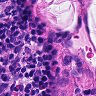
Metastatic tissue present: no